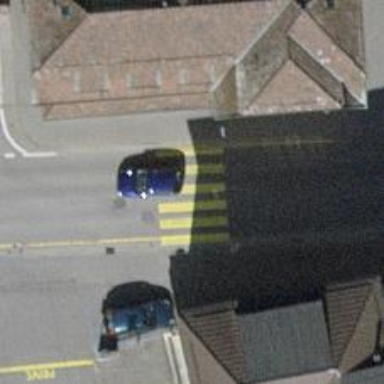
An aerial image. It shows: Marked road crossing.